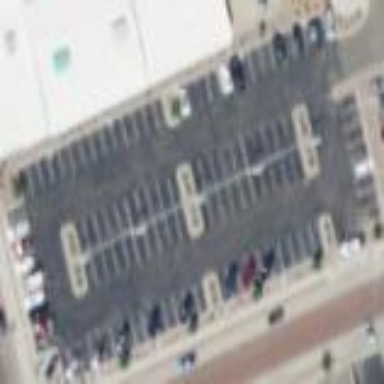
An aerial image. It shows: Parking area with asphalt surface.